Question: I needed a 'TreeView' in which some elements have 'RadioButton's.
So I had a look around, used some code from <URL> and put some of my own ideas in there.
So the result is a class ('RadioTreeView') that extends 'TreeView' with custom 'TreeItem's and 'TreeCell's.
Everything works fine, apart from one, important thing:
'TreeView''RadioButton'
This gif demonstrates the problem.(I'm not clicking anywhere while scrolling)

Through some debugging, I found out that the -Property of the 'ToggleGroup' (which is shared by all of the 'RadioButton's in the 'TreeView'), actually never changes.
And when I added a listener to each of the 'RadioButton's' -Property, they never fired either.
So that leaves me puzzled and wondering, if it's a JavaFX bug or if I'm missing something very obvious.
'''
import javafx.beans.property.ReadOnlyObjectProperty;
import javafx.scene.control.ContentDisplay;
import javafx.scene.control.RadioButton;
import javafx.scene.control.Toggle;
import javafx.scene.control.ToggleGroup;
import javafx.scene.control.TreeCell;
import javafx.scene.control.TreeItem;
import javafx.scene.control.TreeView;
import javafx.util.Callback;
public class RadioTreeView<T> extends TreeView<T> {
private ToggleGroup toggleGroup; // shared by all radioButtons
public RadioTreeView() {
super();
toggleGroup = new ToggleGroup();
setCellFactory(new Callback<TreeView<T>, TreeCell<T>>() {
@Override
public TreeCell<T> call(TreeView<T> param) {
return new RadioTreeCell<T>(toggleGroup);
}
});
}
public static class RadioTreeItem<T> extends TreeItem<T> {
private final boolean hasRadio; // defines whether a RadioButton should be shown
public RadioTreeItem(boolean hasRadio, T item) {
super(item);
this.hasRadio = hasRadio;
}
public boolean getHasRadio() {
return hasRadio;
}
}
public static class RadioTreeCell<T> extends TreeCell<T> {
private final RadioTreeButton<T> radio = new RadioTreeButton<T>();
private final ToggleGroup toggleGroup;
public RadioTreeCell(ToggleGroup toggleGroup) {
super();
this.toggleGroup = toggleGroup;
}
{
setContentDisplay(ContentDisplay.LEFT);
}
@Override
public void updateItem(T item, boolean empty) {
super.updateItem(item, empty);
if (!empty && item != null) {
setText(item.toString());
if (((RadioTreeItem<T>) getTreeItem()).getHasRadio()) { // display radioButton as graphic
setGraphic(radio);
radio.setToggleGroup(toggleGroup);
} else {
setGraphic(null);
}
} else {
setGraphic(null);
setText(null);
}
}
}
private static class RadioTreeButton<T> extends RadioButton {
// non-important methods removed
public RadioTreeButton() {
}
}
'''
Any help is hugely appreciated.
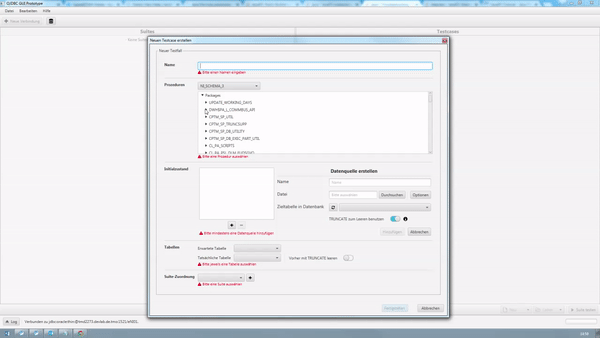
Answer: 'TreeCell's are reused. This means a single 'RadioButton' may be used in a cell containing different 'TreeItem's. You never update the selection state of a 'RadioButton' in a cell based on the item. This results in the same 'RadioButton' remaining selected. When you scroll, different 'TreeItem's are put into different cells. The text of the 'TableCell's is updated, but the selection state of their 'RadioButton' is not.
You need to store the selected 'TreeItem' somehow, e.g. using the 'userData' property of the 'ToggleGroup':
'''
public RadioTreeCell(ToggleGroup toggleGroup) {
this.toggleGroup = toggleGroup;
setContentDisplay(ContentDisplay.LEFT); // initializer code moved to constructor
// update userData for toggleGroup, when new radio becomes selected
radio.selectedProperty().addListener((o, oldValue, newValue) -> {
if (newValue) {
toggleGroup.setUserData(getTreeItem());
}
});
}
@Override
public void updateItem(T item, boolean empty) {
super.updateItem(item, empty);
if (!empty && item != null) {
setText(item.toString());
RadioTreeItem<T> treeItem = (RadioTreeItem<T>) getTreeItem();
if (treeItem.getHasRadio()) { // display radioButton as graphic
setGraphic(radio);
radio.setToggleGroup(toggleGroup);
// update selection based on toggleGroup userData
radio.setSelected(toggleGroup.getUserData() == treeItem);
} else {
setGraphic(null);
}
} else {
setGraphic(null);
setText(null);
}
}
'''